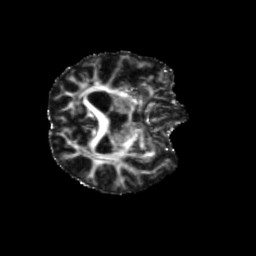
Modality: FA
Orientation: axial
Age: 70
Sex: male
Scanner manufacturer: siemens
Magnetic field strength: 3 T
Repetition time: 5.25 s
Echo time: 0.08 s